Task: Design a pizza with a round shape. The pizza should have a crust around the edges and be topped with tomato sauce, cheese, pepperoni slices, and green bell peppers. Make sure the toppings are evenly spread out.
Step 488:
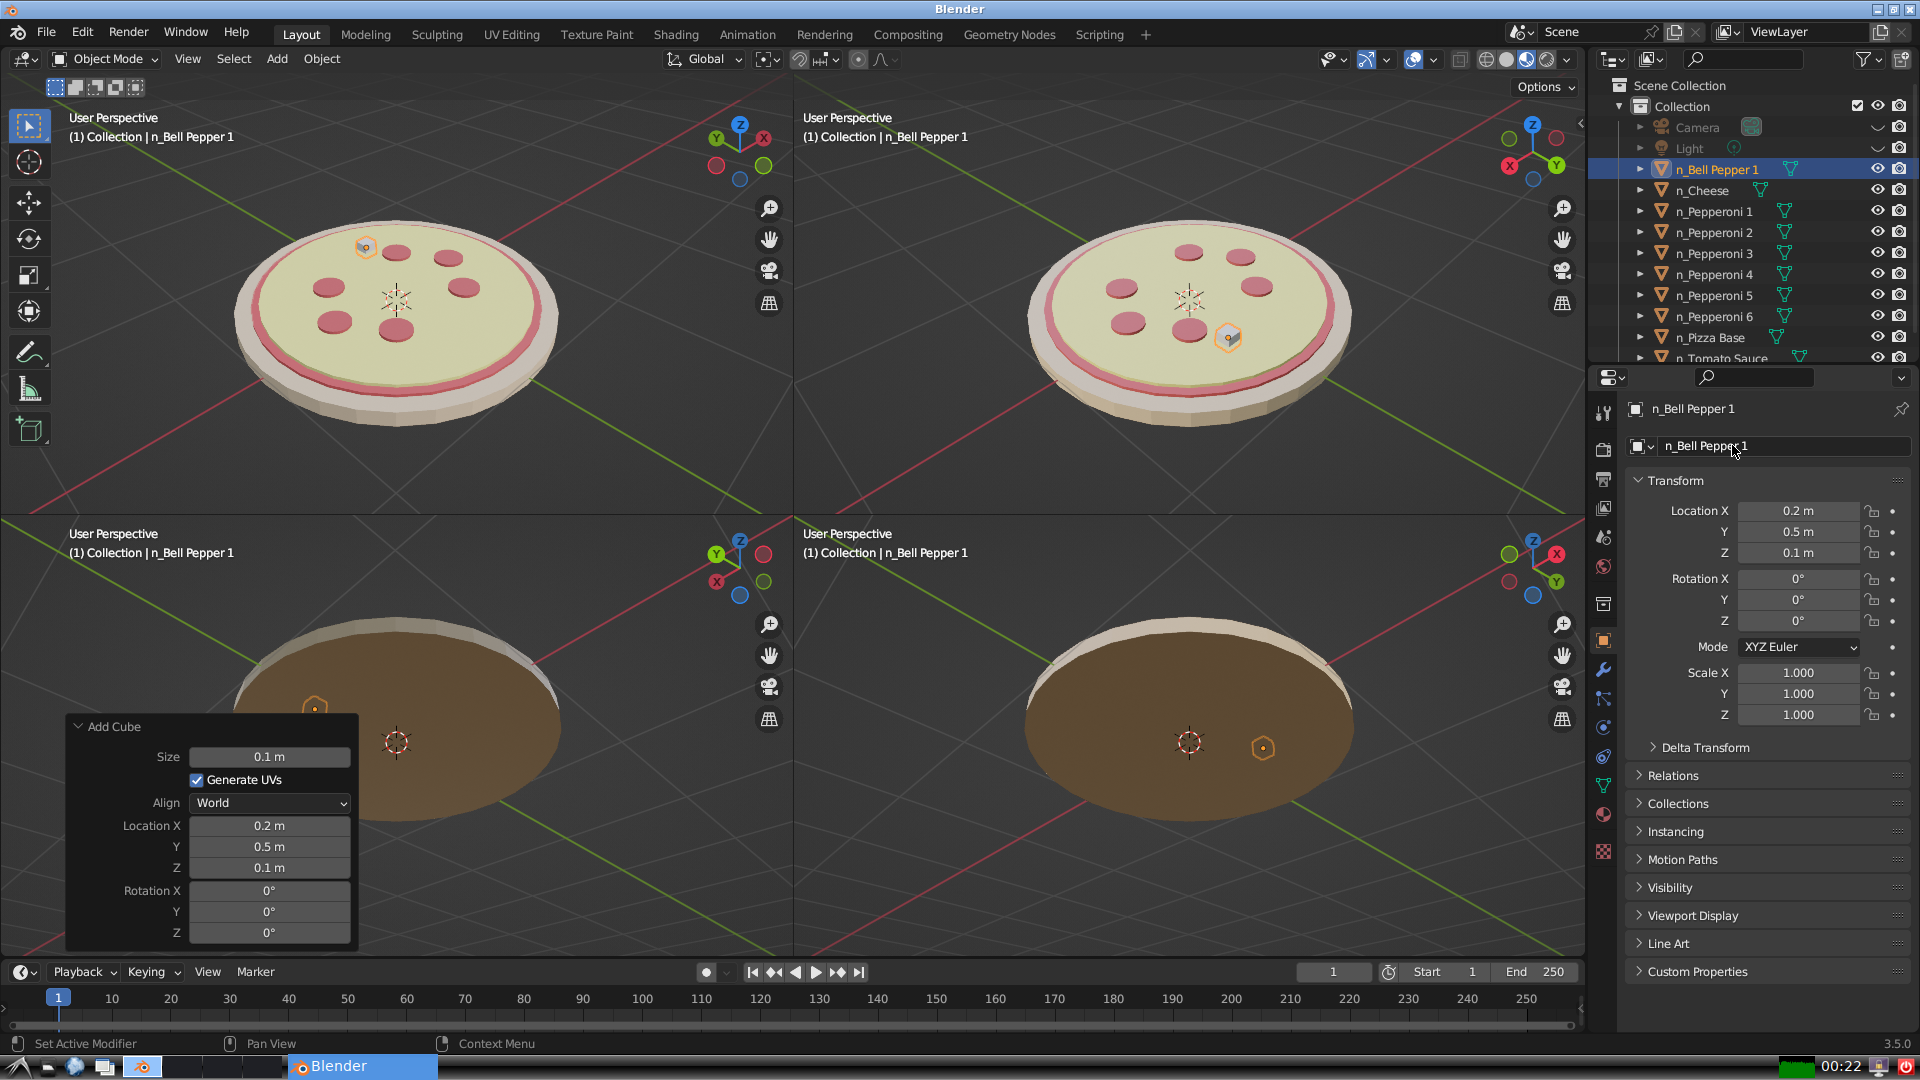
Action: {"mouse_move": [1608, 805]}